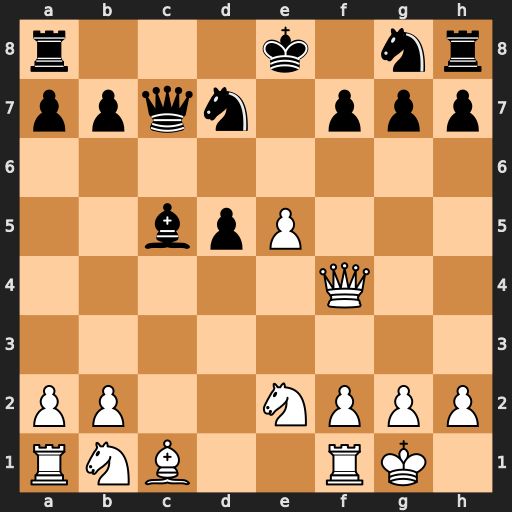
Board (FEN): r3k1nr/ppqn1ppp/8/2bpP3/5Q2/8/PP2NPPP/RNB2RK1
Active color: w
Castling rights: kq
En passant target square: -
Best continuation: e6 Qxf4 exd7+